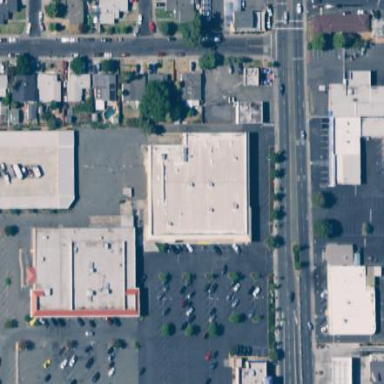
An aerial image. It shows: View of roof of building.